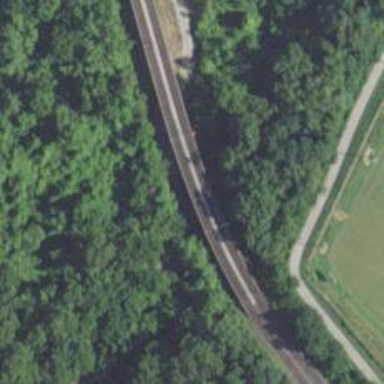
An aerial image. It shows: Bridge for light rail railway with electrified contact lines.